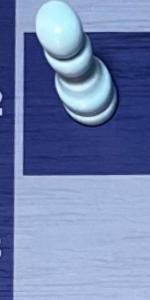
Label: Empty